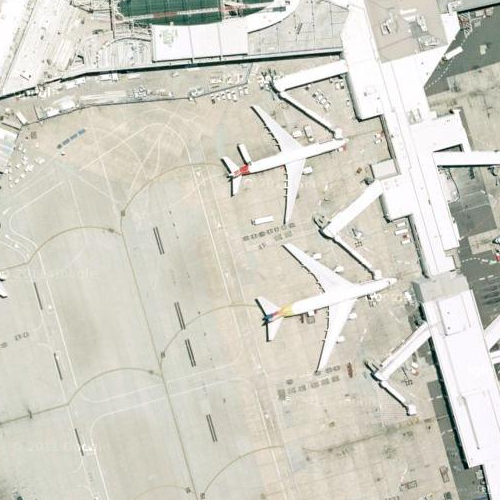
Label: sydney